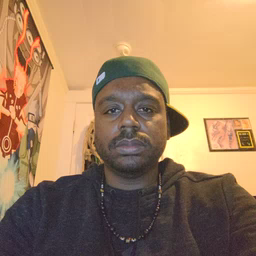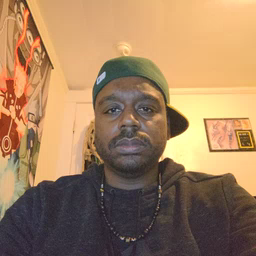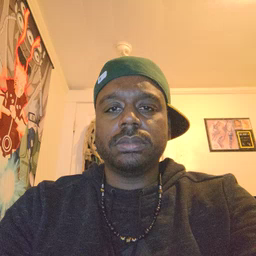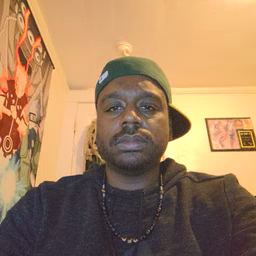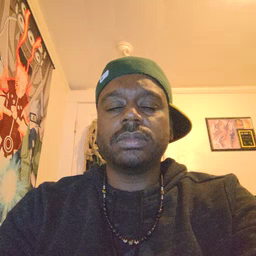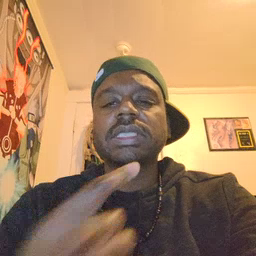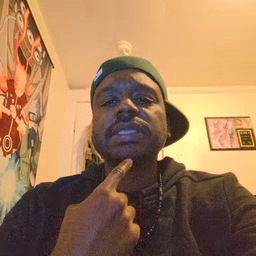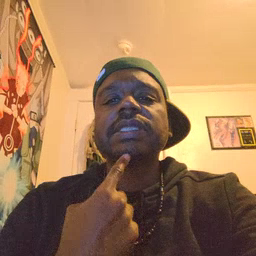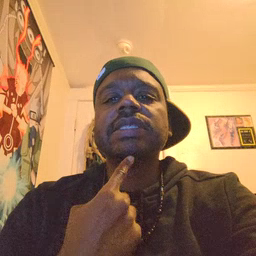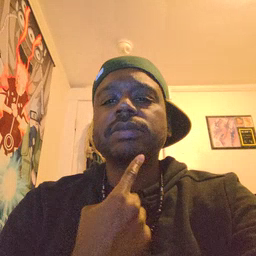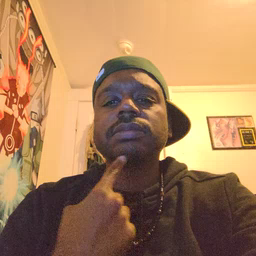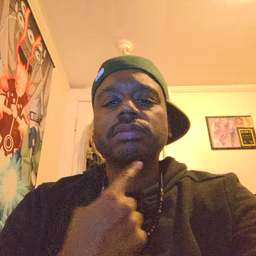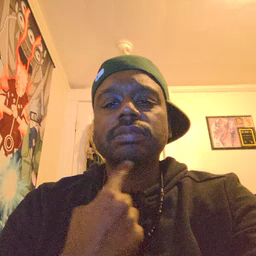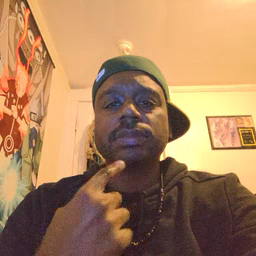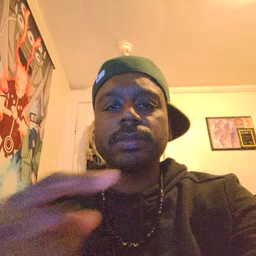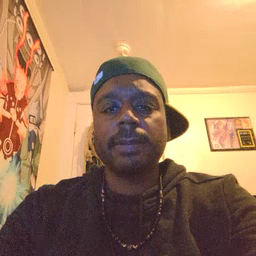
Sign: chin